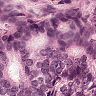
Metastatic tissue present: yes